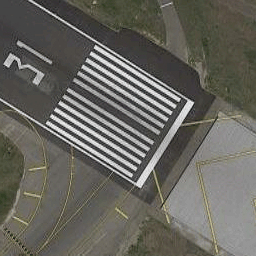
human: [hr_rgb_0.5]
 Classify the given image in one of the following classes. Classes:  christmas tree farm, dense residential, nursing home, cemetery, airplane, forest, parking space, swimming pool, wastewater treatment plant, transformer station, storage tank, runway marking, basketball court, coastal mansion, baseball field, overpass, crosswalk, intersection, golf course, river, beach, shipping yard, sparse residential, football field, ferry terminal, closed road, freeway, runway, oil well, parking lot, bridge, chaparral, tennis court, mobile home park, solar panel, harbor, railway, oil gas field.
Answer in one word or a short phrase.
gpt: runway